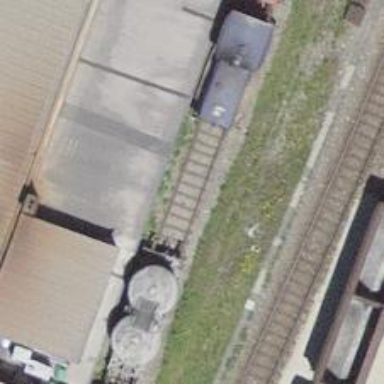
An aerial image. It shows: Single-track railway spur.